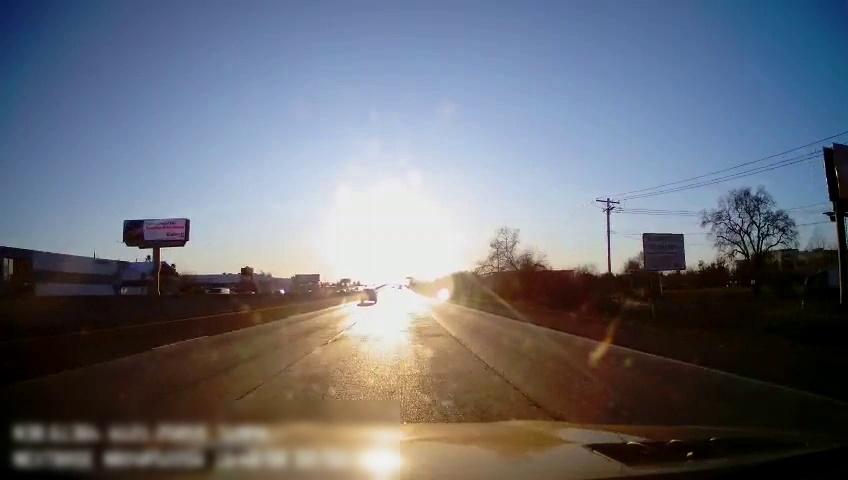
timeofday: Day
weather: Sunny
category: Drivable Space
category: Vehicles | SUV
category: Vehicles | SUV
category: Vehicles | SUV
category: Lanes | Alternate Lane
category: Lanes | Alternate Lane
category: Lanes | Current Lane
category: Lanes | Alternate Lane
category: Traffic | Signs